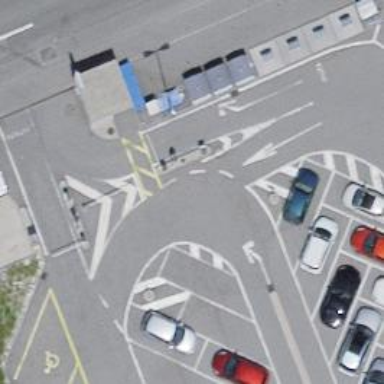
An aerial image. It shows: Lift gate barrier.